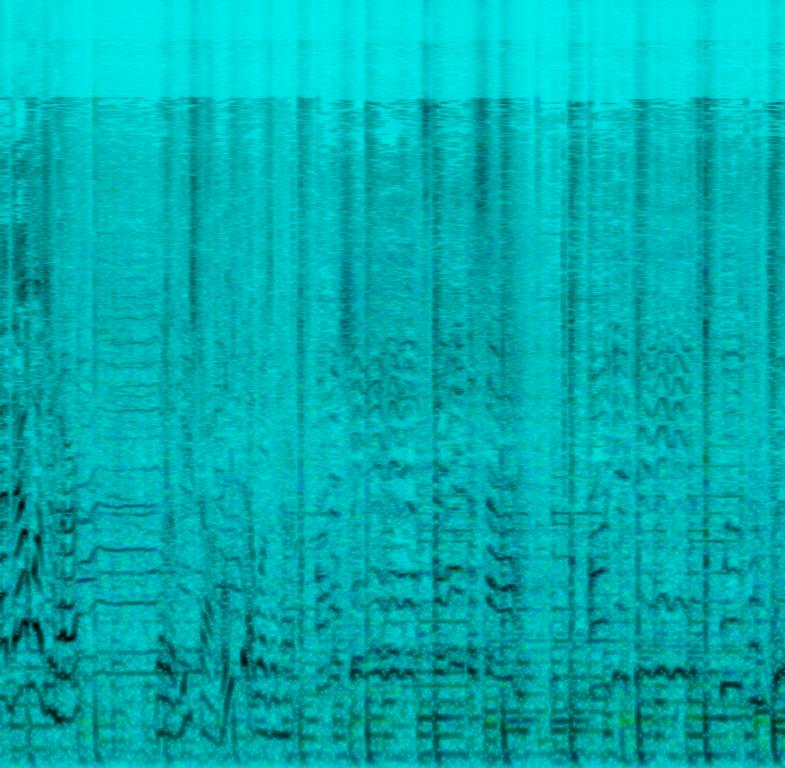
This is an R&B music piece from a sit-com soundtrack. Initially, there is a male voice narrating what is going on in the episode. Then the piece starts playing with a high pitched male vocal at the forefront. The melody is being played by the electric guitar and the bass guitar while the rhythmic background consists of an acoustic drum beat. The atmosphere is urban.